Question: Before I uninstalled Qt, I forgot to delete the Qt version in qtvsaddin. As a result, there is an invalid Qt version in qtvsaddin. If I don't reinstall Qt, what should I do? Thanks.

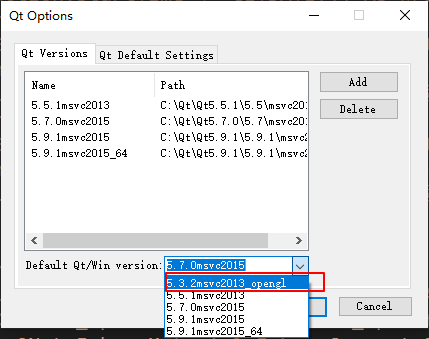
Answer: VS add-in (aka <URL>. When you remove a version in VS it should be removed from both the list view and the combo box, so if it was kept there it is probably due to a bug in the add-in.
You can check the list of versions in the Registry Editor at 'HKCU\Software\Digia\Versions'. You'll see there a key for each version as well as a value with the default one.
<URL>
Close all instances of Visual Studio. Then remove your version from there and check that there is no value containing such version in 'HKCU\Software\Digia\Versions'. Modify at your risk ;) (do a backup of the key before starting).